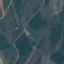
Land use / land cover class: AnnualCrop